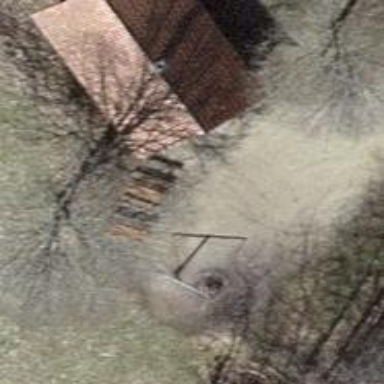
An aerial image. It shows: Picnic table located in leisure land area.